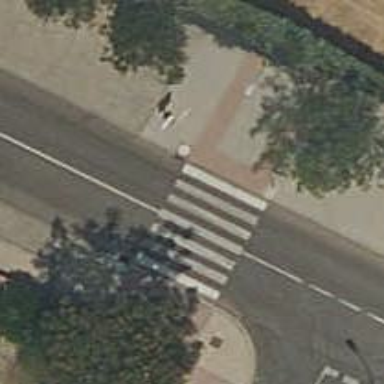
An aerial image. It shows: Zebra crossing on the road.